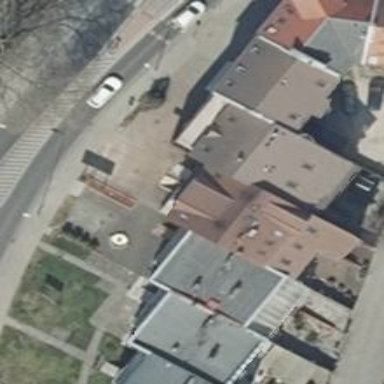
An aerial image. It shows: Beauty shop.